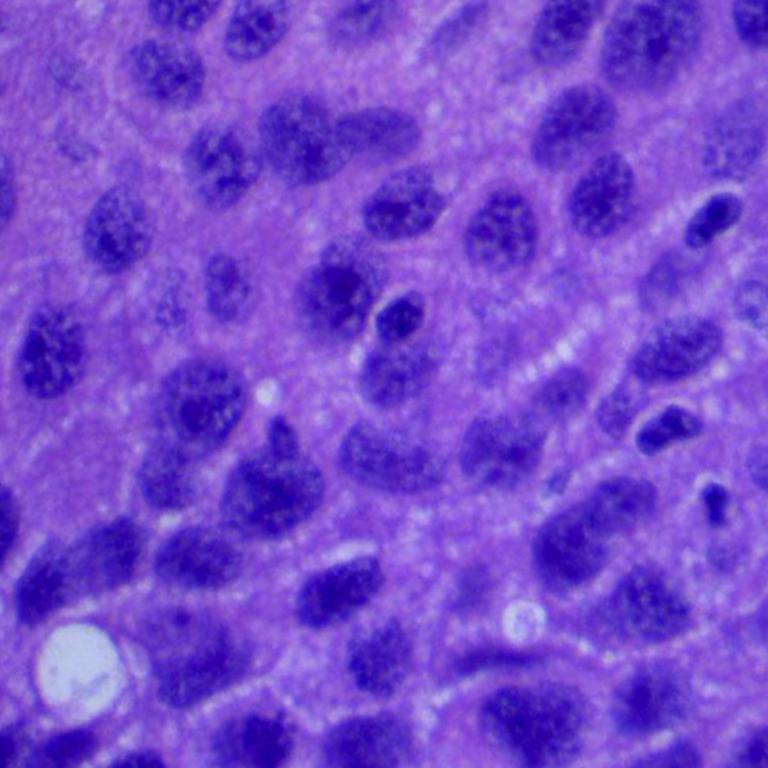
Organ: lung
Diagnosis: squamous carcinomas